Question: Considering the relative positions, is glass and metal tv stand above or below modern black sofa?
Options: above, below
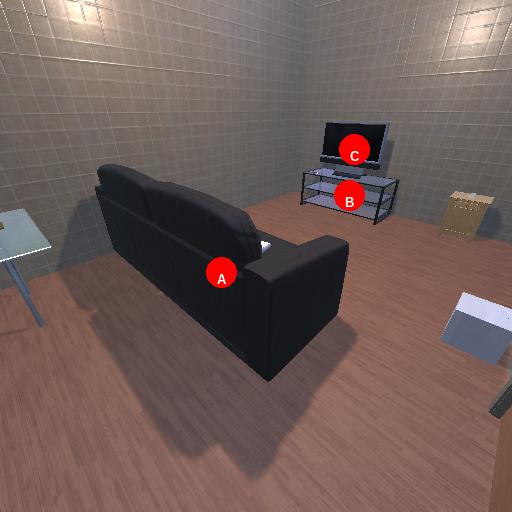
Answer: above